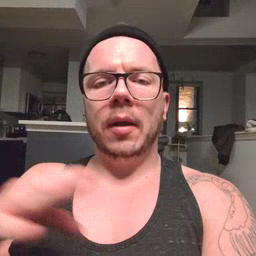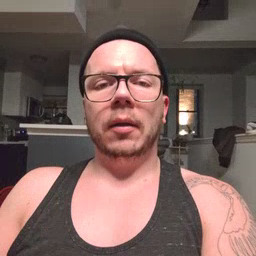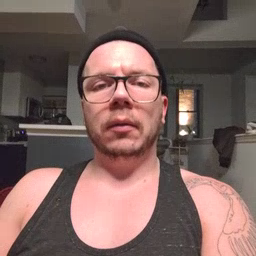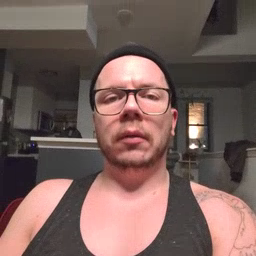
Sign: bad